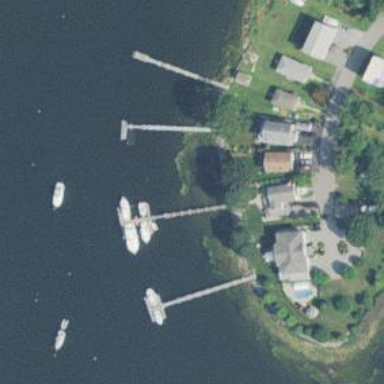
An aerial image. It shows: Man-made pier.